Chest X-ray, AP view. Patient: 21 years old, sex M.
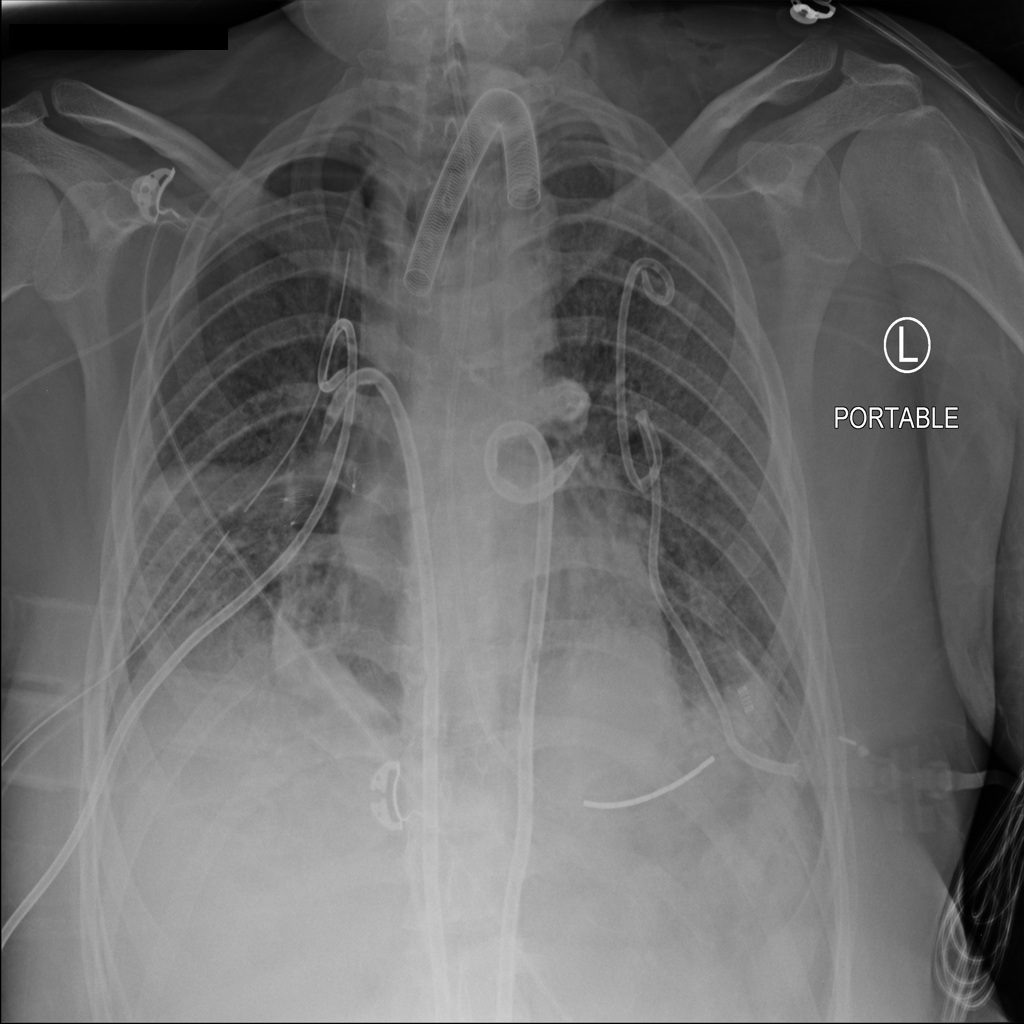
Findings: Atelectasis, Infiltration